Current action and preconditions to check: path_clear

Your task: For each precondition in the list above, predict whether it will hold at this action.

Consider the current scene as observed from the mobile robot's camera, and analyze the predicted future states of all dynamic agents (e.g., people, animals, vehicles, or any moving entities) within the NEXT SECOND.

IMPORTANT: Only answer "very likely" if you are absolutely certain—based on strong, clear evidence—that a dynamic agent will violate the precondition in the predicted future state. Do NOT answer "very likely" for unlikely, ambiguous, or low-probability risks.

Ask yourself for each precondition: Is there a high probability, with clear and convincing evidence, that the predicted future states of any dynamic agent will interfere with the predicted future state of the currently executing action within the NEXT SECOND, causing that precondition to fail?

Assess the risk level based on these predictions. Use "likely" or "very likely" if motions create a clear risk of interference.

Use "neutral" or "improbable" if agents are nearby but their predicted paths are clearly diverging or non-conflicting.

Failure Risk Categories: "very improbable", "improbable", "neutral", "likely", "very likely"

Answer Format: Output ONLY the probability_of_failure value from these categories: "very improbable", "improbable", "neutral", "likely", "very likely"

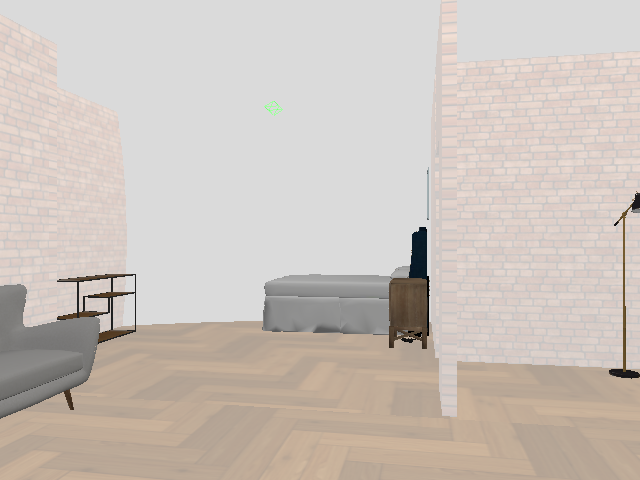

Answer: very improbable